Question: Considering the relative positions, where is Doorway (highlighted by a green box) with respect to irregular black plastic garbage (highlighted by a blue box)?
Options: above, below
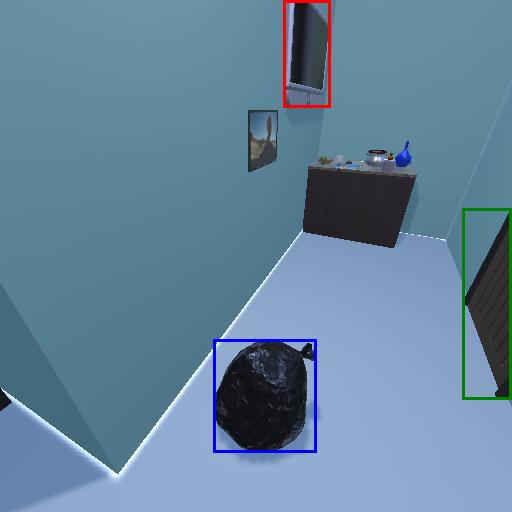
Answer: above